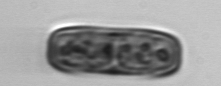
Label: Ephemera